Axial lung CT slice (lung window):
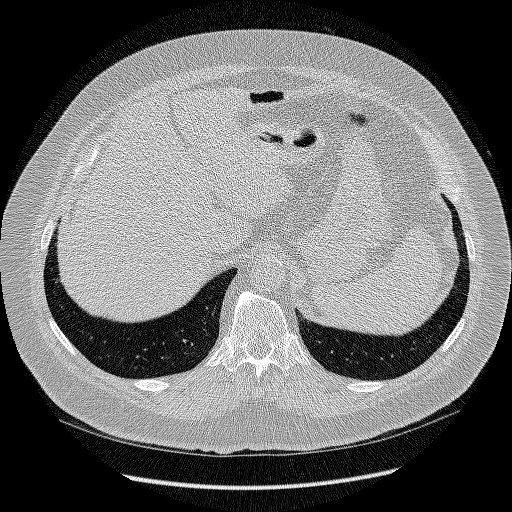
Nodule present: no